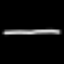
Label: line